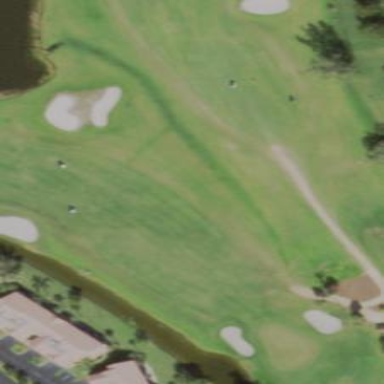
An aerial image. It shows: Scenic golf fairway.